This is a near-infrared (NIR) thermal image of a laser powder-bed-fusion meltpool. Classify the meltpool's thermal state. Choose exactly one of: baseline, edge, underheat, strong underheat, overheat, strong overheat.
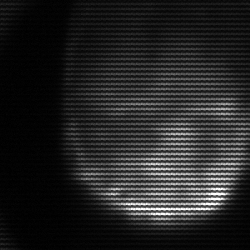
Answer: edge